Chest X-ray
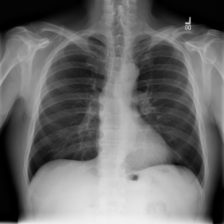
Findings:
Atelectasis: negative
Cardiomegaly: negative
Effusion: negative
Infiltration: negative
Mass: negative
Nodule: negative
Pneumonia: negative
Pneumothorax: negative
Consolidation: negative
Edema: negative
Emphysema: negative
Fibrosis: negative
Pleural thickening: negative
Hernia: negative